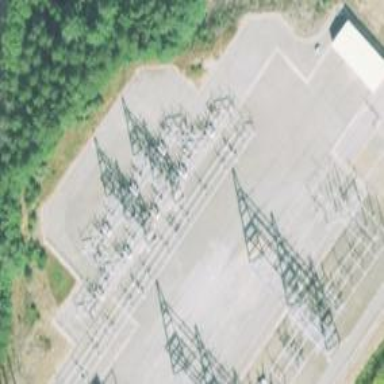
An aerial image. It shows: Switch used for power control.